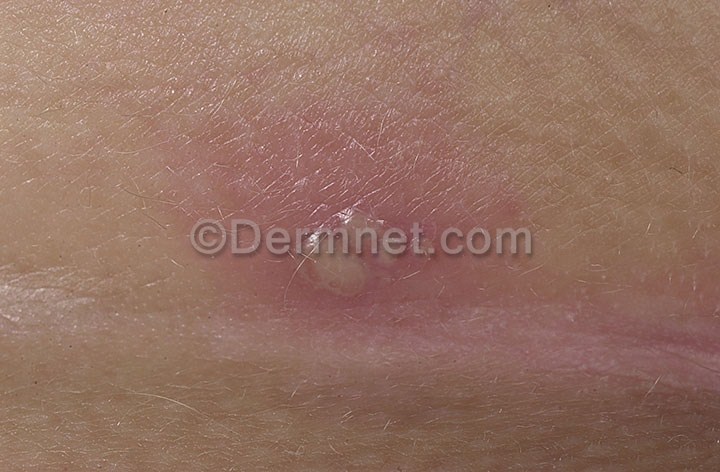
Disease: Warts Molluscum and other Viral Infections